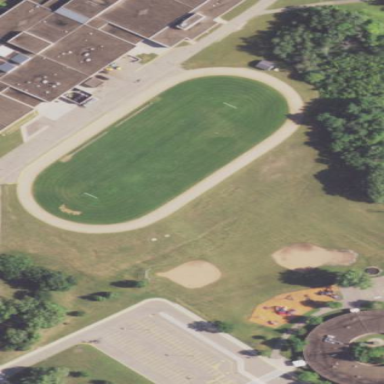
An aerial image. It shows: Track in leisure land.